Question: This is my DocSearchUI, part of the larger frame in 'main'
'''
class DocSearchUI(Frame):
def __init__(self, parent):
Frame.__init__(self, parent)
self.initUI()
def initUI(self):
self.columnconfigure(3, weight=1)
self.rowconfigure(2, weight=1)
self.search_button = Button(self, text="Search")
self.search_button.grid(row=0, column=0, padx=5)
self.search_bar = Text(self, width=1, height=1)
self.search_bar.grid(row=0, column=1, columnspan=2, sticky=W+E)
self.pack(fill=BOTH, expand='yes')
'''
My main has this:
'''
self.search_frame = Frame(self.master, self.editor_frame)
self.search_frame.grid(row=1, column=0, sticky=W+E)
self.search_UI = DocSearchUI(self.search_frame)
'''
The outcome is this:

Why is my search textbox shrinks? Thanks.
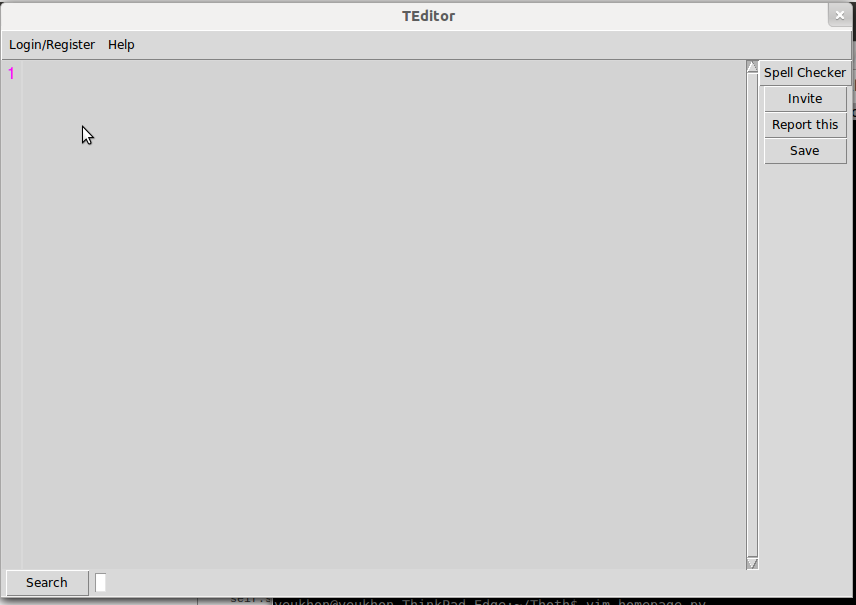
Answer: It looks like it's because you give a weight of 1 to column 3 of the frame, but the text widget (text? an Entry seems like a more natural choice...) is in column 1 and 2. Therefore it is in a column of weight 0, which means it won't grow.
Try giving a weight to column 1 or two. Though, if you're doing a single row of widgets and you want the text widget to fill the remainder of that row you might want to use pack -- it's a little easier to get the layout right since you don't have to count columns or apply weights.